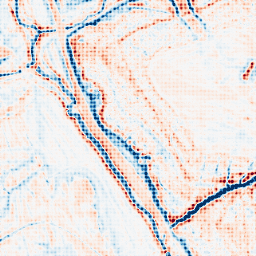
Category: edge_preserving
Decomposition family: bilateral
Decomposition parameters: d: 15
sigma_color: 150
sigma_space: 150
Upsampling method: sinc_blackman
Upsampling parameters: scale: 8
kernel_size: 8
Upsampling scale: 8